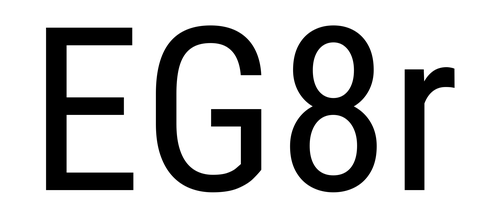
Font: Roboto_Condensed_Regular